Brain MRI, t1w sequence, axial 2D slice.
Patient: age 41, sex M, weight 95 kg, height 1.95 m
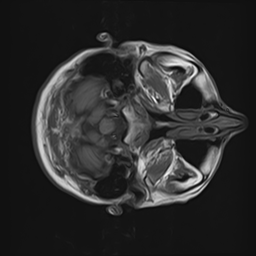